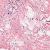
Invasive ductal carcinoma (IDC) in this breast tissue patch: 0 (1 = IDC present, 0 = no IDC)